Question: I have three tables,
FEED - USERS - FOLLOWING
I am trying to display a feed where either 'USERNAME = $_SESSION[username]' OR if the currently logged in user is following someone in the FOLLOWING table
Here is my current query that selects all from feed based just on USERNAME and NOT including FOLLOWING table
'''
SELECT feed.id, feed.username, feed.status, feed.timestamp, users.image
FROM feed,users
AND users.username = '$username'
ORDER BY feed.id DESC
'''
Table design:

So how do I make this query include anyone from the FOLLOWING table?
'''
TABLES:
--
-- Table structure for table 'feed'
--
CREATE TABLE IF NOT EXISTS 'feed' (
'id' int(11) NOT NULL AUTO_INCREMENT,
'username' varchar(100) NOT NULL,
'status' text NOT NULL,
'ipaddress' varchar(100) NOT NULL,
'timestamp' int(11) NOT NULL,
PRIMARY KEY ('id')
) ENGINE=MyISAM DEFAULT CHARSET=latin1 AUTO_INCREMENT=2 ;
-- --------------------------------------------------------
--
-- Table structure for table 'following'
--
CREATE TABLE IF NOT EXISTS 'following' (
'id' int(11) NOT NULL AUTO_INCREMENT,
'username' varchar(100) NOT NULL,
'following' varchar(100) NOT NULL,
'ipaddress' varchar(100) NOT NULL,
'timestamp' int(11) NOT NULL,
'isfollowing' int(11) NOT NULL DEFAULT '1',
PRIMARY KEY ('id')
) ENGINE=InnoDB DEFAULT CHARSET=latin1 AUTO_INCREMENT=16 ;
-- --------------------------------------------------------
--
-- Table structure for table 'users'
--
CREATE TABLE IF NOT EXISTS 'users' (
'id' int(11) NOT NULL AUTO_INCREMENT,
'username' varchar(50) NOT NULL,
'email' varchar(50) NOT NULL,
'password' varchar(50) NOT NULL,
'user_level' int(11) NOT NULL DEFAULT '0',
'name' varchar(100) NOT NULL,
'image' varchar(100) NOT NULL DEFAULT 'default.png',
'profile_background' varchar(255) NOT NULL DEFAULT 'default_background.png',
'description' varchar(255) NOT NULL,
'went_to_school' varchar(100) NOT NULL,
'worked_at' varchar(100) NOT NULL,
'lives_in' varchar(100) NOT NULL,
'from_originally' varchar(100) NOT NULL,
'expires' datetime NOT NULL,
'ipaddress' varchar(50) NOT NULL,
'browser' varchar(100) NOT NULL DEFAULT 'n/a',
'show_email' int(11) NOT NULL DEFAULT '1',
'timestamp' int(11) NOT NULL,
PRIMARY KEY ('id')
) ENGINE=MyISAM DEFAULT CHARSET=latin1 AUTO_INCREMENT=32 ;
'''
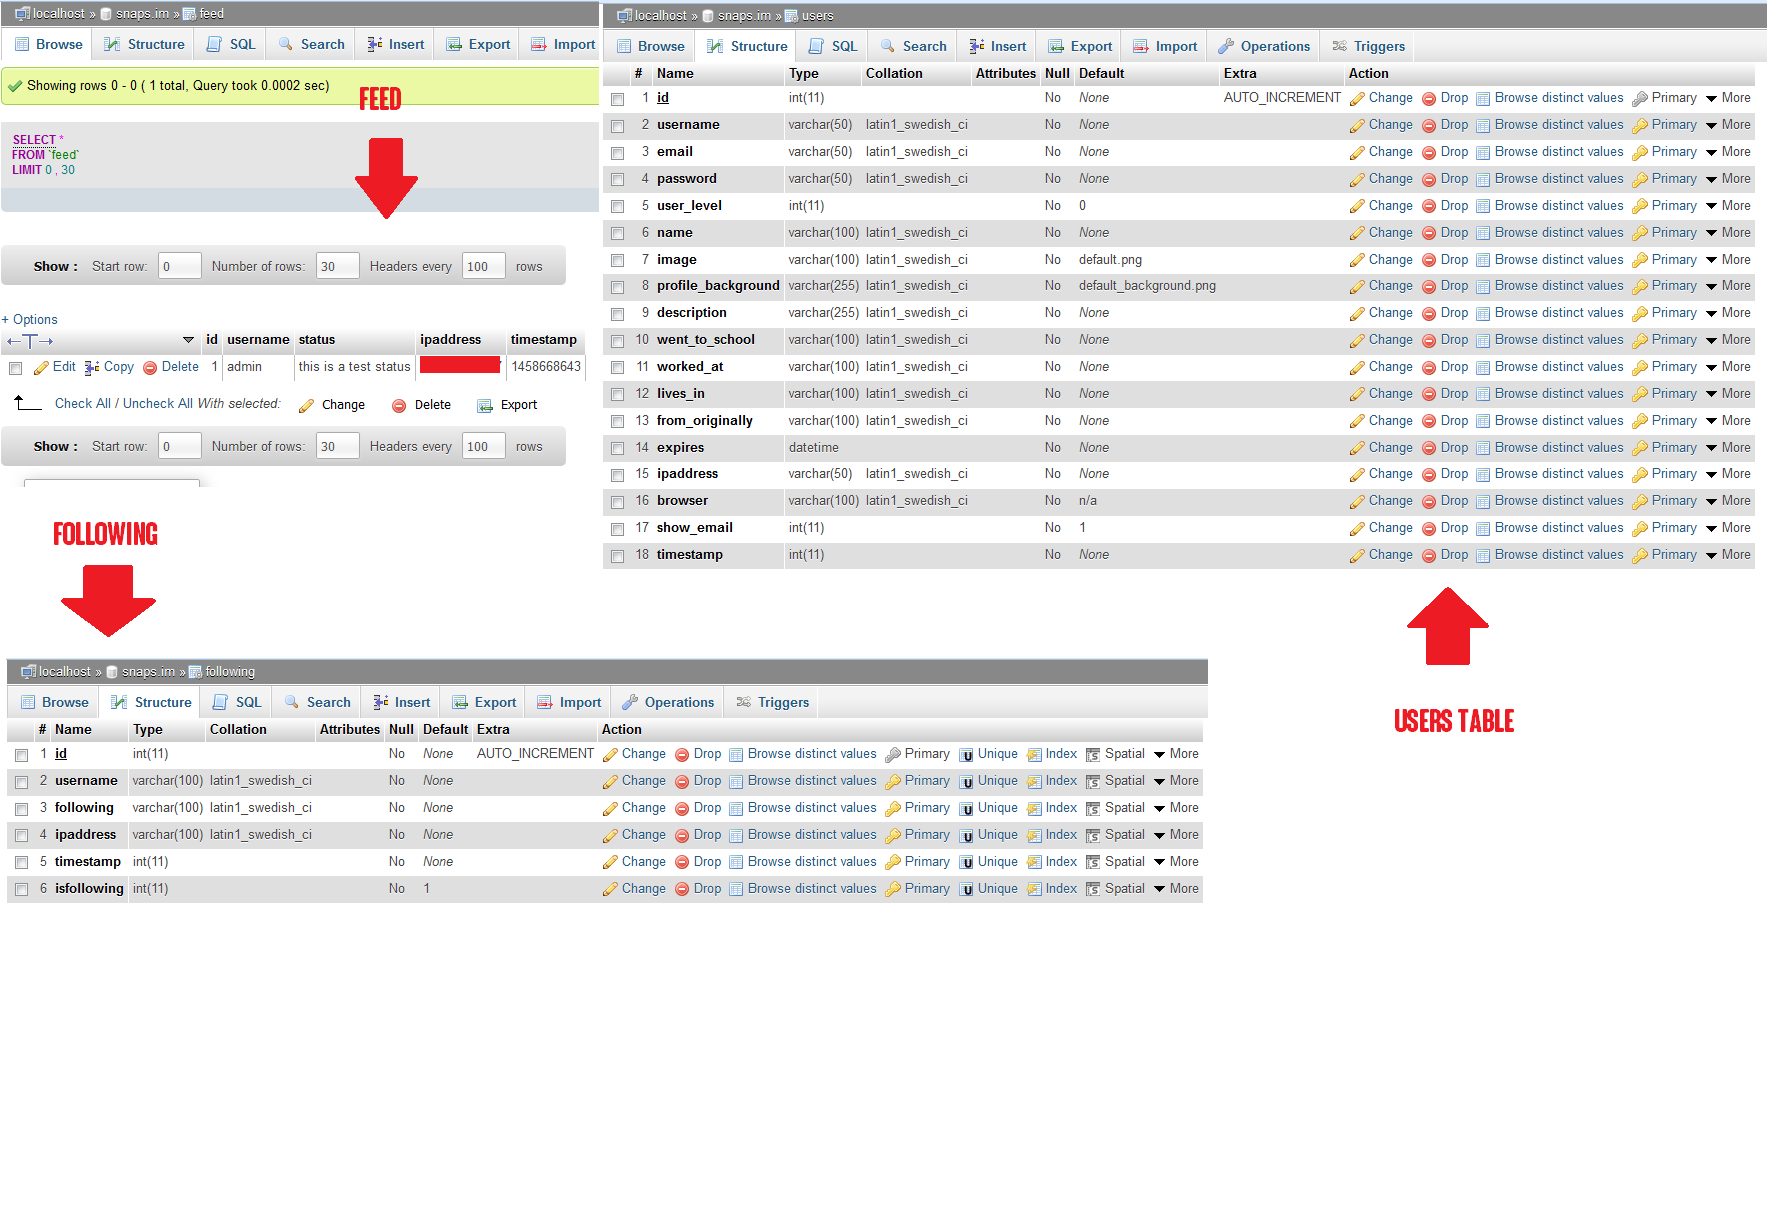
Answer: The general idea here is to 'JOIN' in the 'following' table:
'''
SELECT feeds.*
FROM feeds
LEFT JOIN following ON following.following=feeds.username
WHERE feeds.username=? OR following.username=?
'''
The 'LEFT JOIN' is a way of saying "combine A with B if there's a match, otherwise leave B as all NULL values". There's other types that do different things.
Note that this is clunky using usernames as keys. I'd strongly encourage you to migrate to an ID based system as soon as possible.
You should also stay away from MyISAM tables, they don't support transactions and have no journal. A simple server crash can utterly trash the table beyond repair. InnoDB is significantly more robust and should be used whenever possible. In MySQL 5.7 there's rarely a reason to use MyISAM at all.